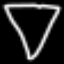
Label: diamond